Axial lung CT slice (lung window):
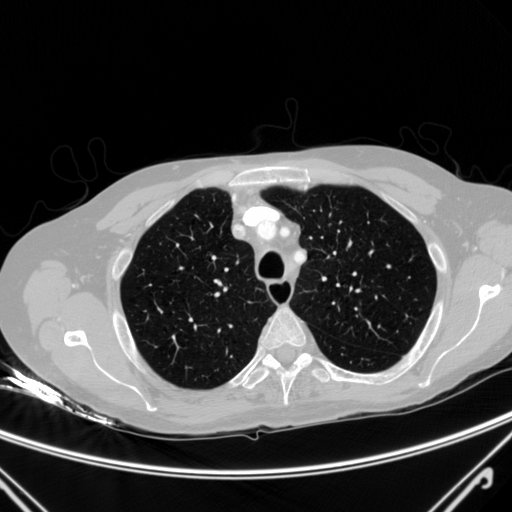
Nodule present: no